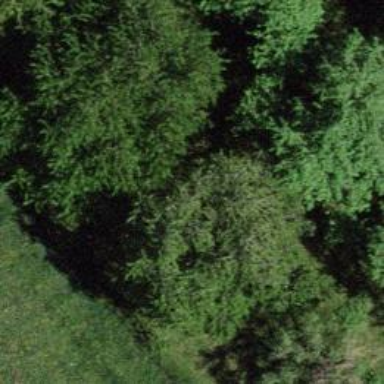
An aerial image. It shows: Single tag "natural: tree."